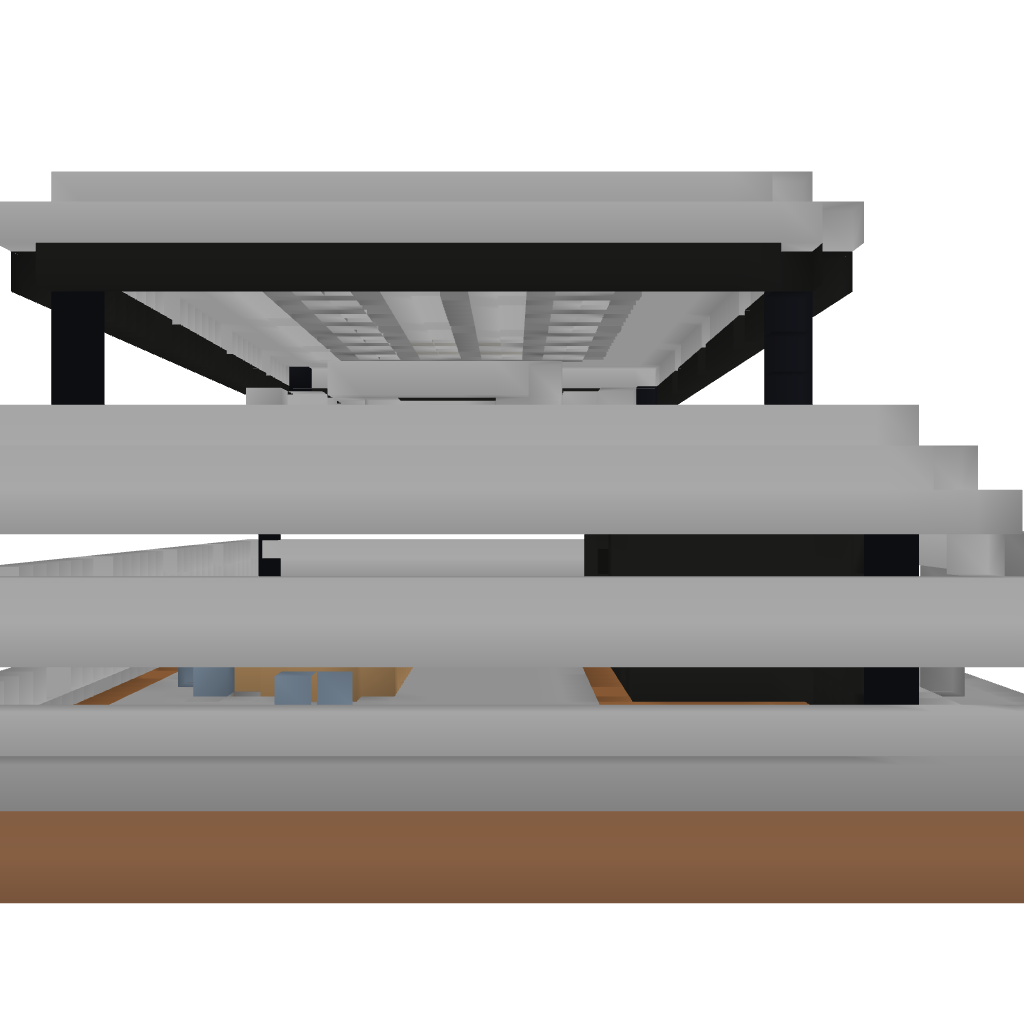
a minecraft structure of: Mapex Manor